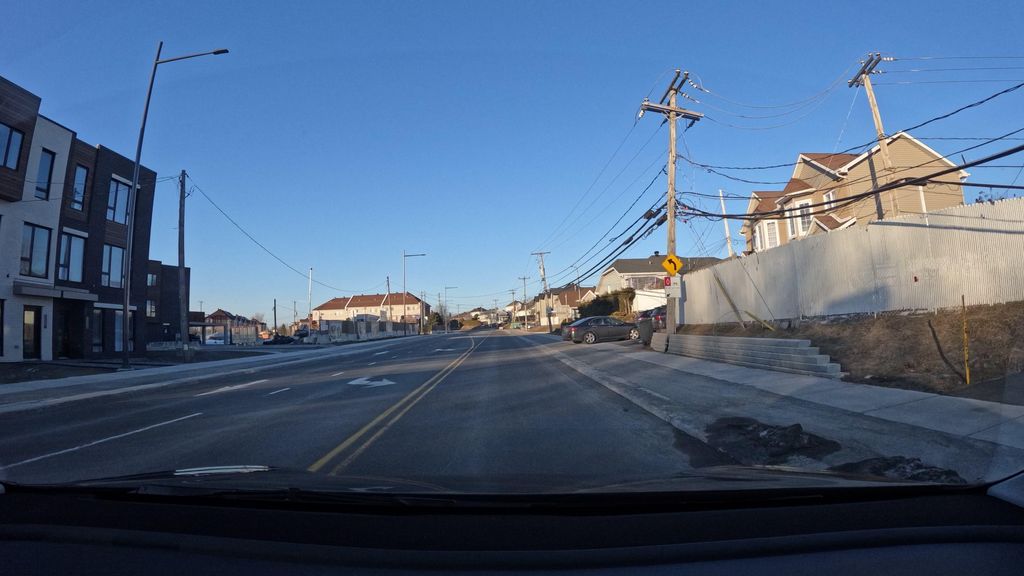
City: montreal